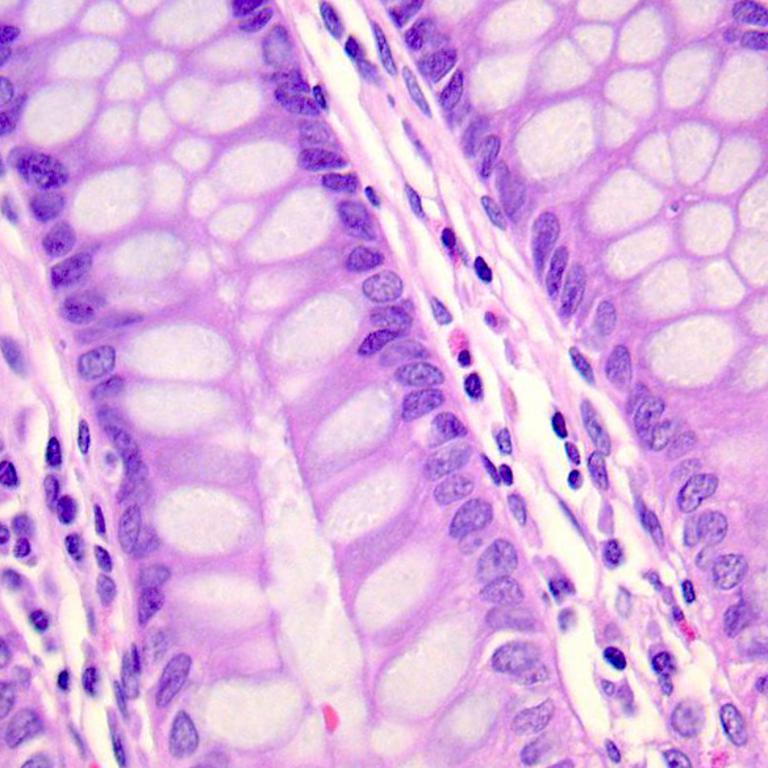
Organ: colon
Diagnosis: benign